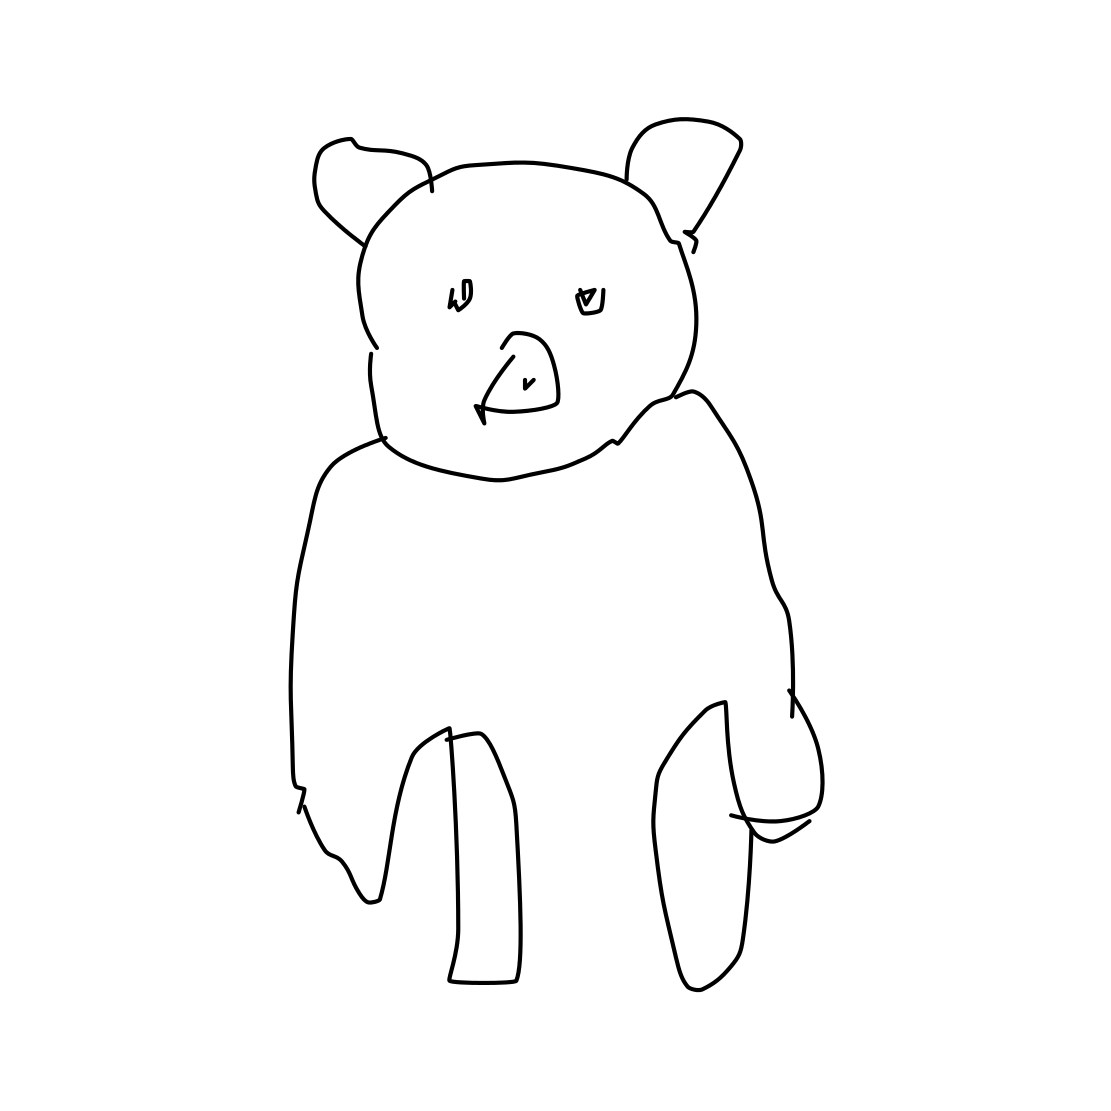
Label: bear (animal)